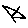
Label: star